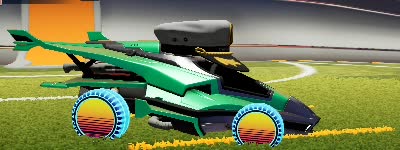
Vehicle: aftershock